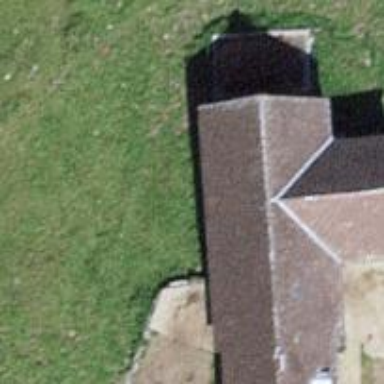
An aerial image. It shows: Rural barn.